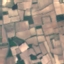
Label: PermanentCrop